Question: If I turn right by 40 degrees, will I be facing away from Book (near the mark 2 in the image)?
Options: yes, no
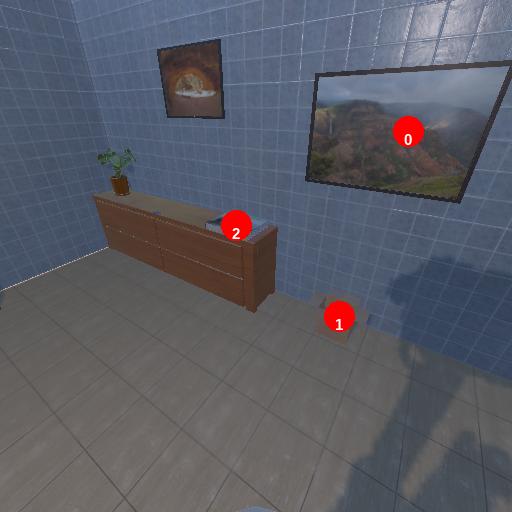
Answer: yes